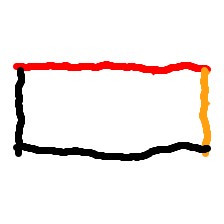
Shape: rectangle